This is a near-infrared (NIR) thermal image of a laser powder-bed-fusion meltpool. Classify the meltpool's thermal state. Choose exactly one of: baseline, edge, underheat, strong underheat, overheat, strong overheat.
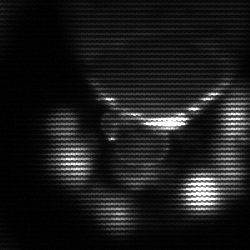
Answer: baseline